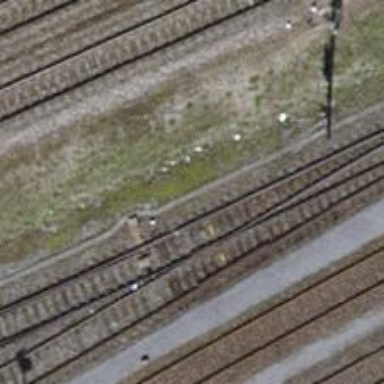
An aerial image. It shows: Railway yard with single rail track. The electrified track has contact line for power supply.